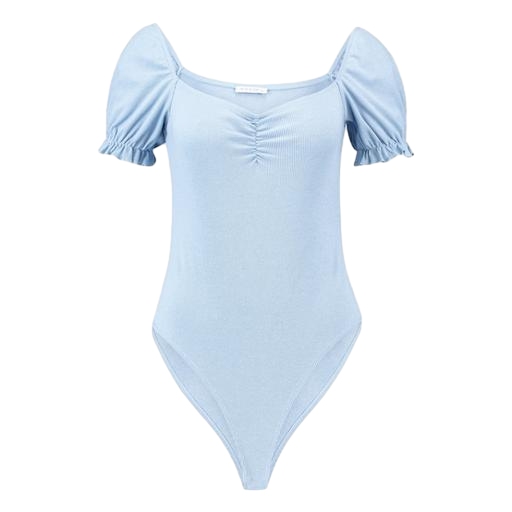
blue nly t-shirt, light blue and short sleeves, blue scoop neck, white background